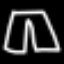
Label: pants